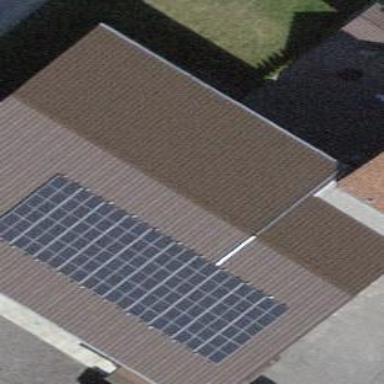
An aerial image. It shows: Solar power generator utilizing photovoltaic technology with solar photovoltaic panels.